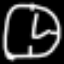
Label: clock